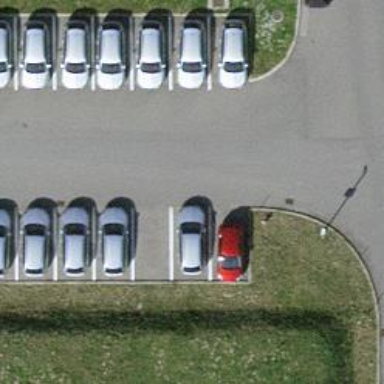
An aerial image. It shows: Parking aisle designated as service road.